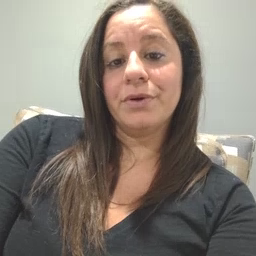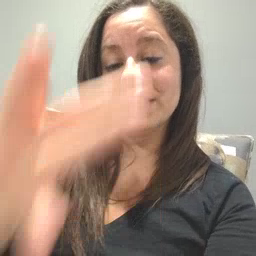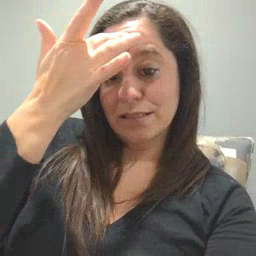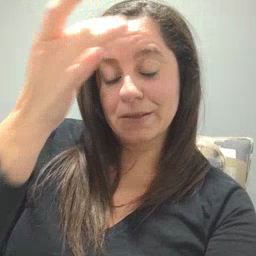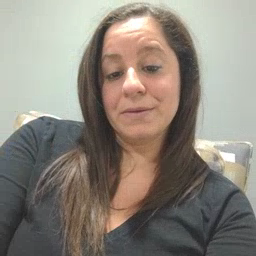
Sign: sick